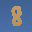
Label: 8